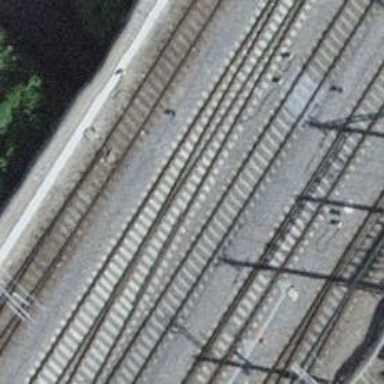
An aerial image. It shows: Railway siding with one electrified track and contact line.